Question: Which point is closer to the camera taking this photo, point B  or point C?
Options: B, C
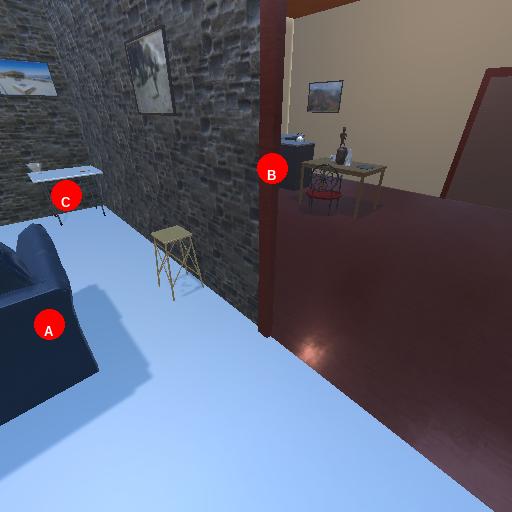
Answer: B